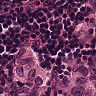
Metastatic tissue present: yes